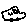
Label: car